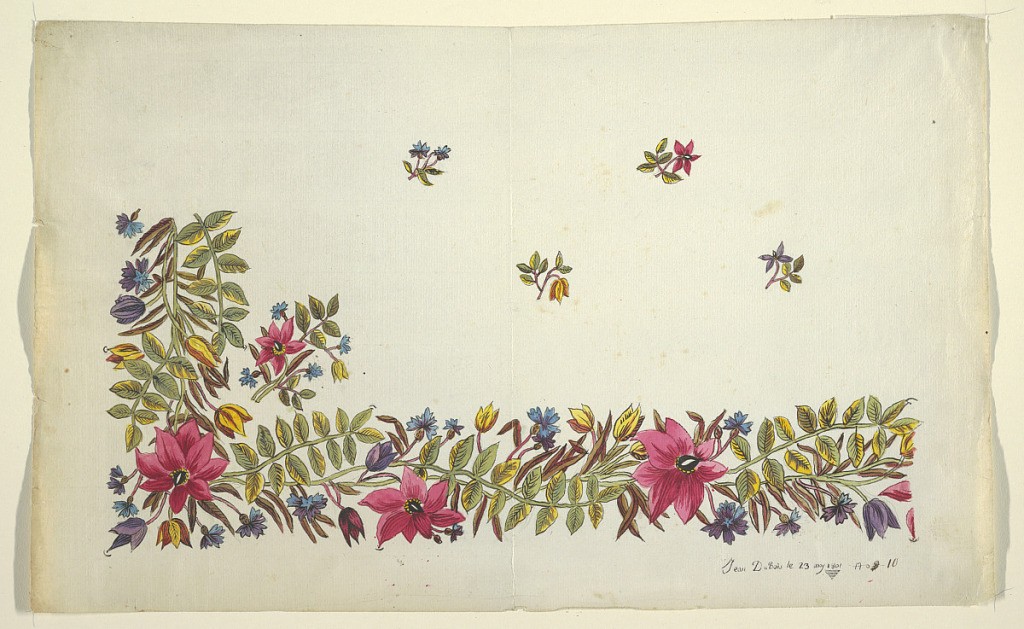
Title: Floral design for printed textile
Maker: Louis-Albert DuBois, Swiss, 1752–1818
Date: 1800–1818
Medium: Brush and gouache, graphite on green wove paper
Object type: Drawing
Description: Floral border design, pink dahlias, purple and yellow tulips, green and yellow leaves. Scattered floral sprigs on ground above border.